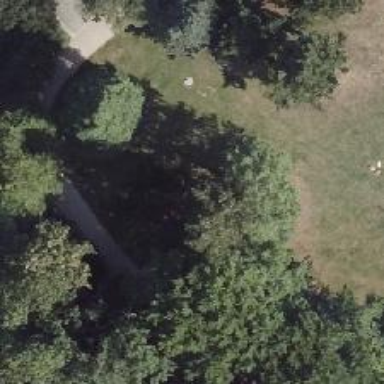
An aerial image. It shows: Park with broadleaved deciduous trees.